Interaction volume radius: 5 \u00c5
Interaction volume height: 10 \u00c5
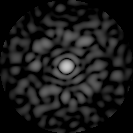
Disorder parameter: 0.8209